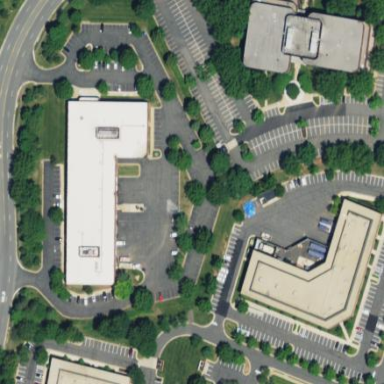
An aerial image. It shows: Parking area with surface.